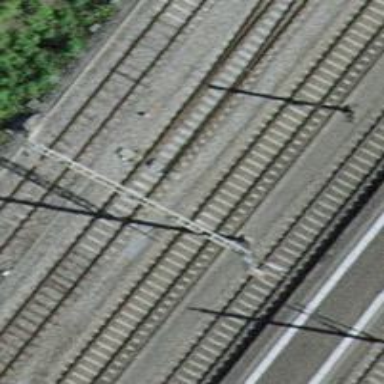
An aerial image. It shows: Railway switch.